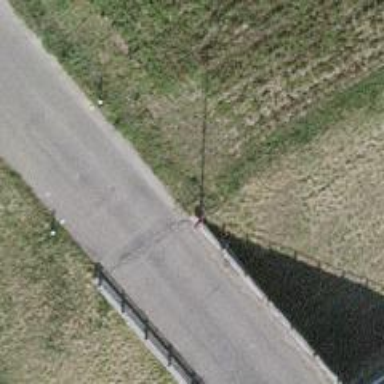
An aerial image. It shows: Secondary road crossing bridge.